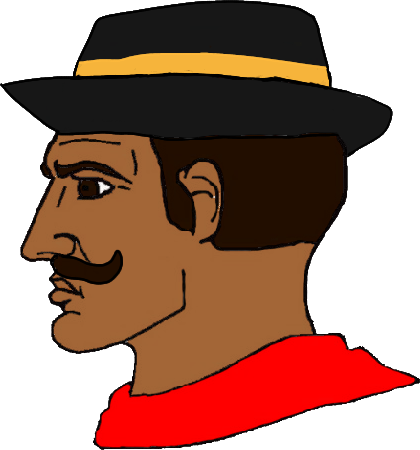
Label: 4_Yes_Chad